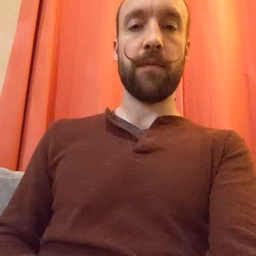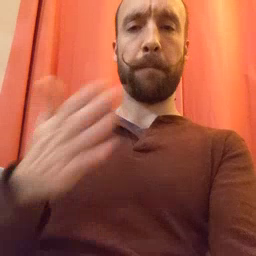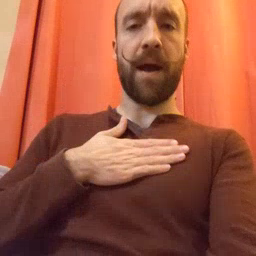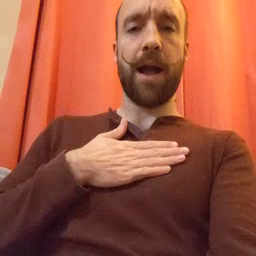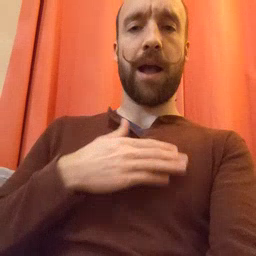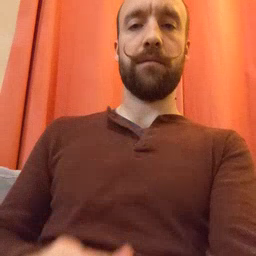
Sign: minemy